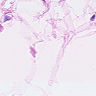
Metastatic tissue present: no